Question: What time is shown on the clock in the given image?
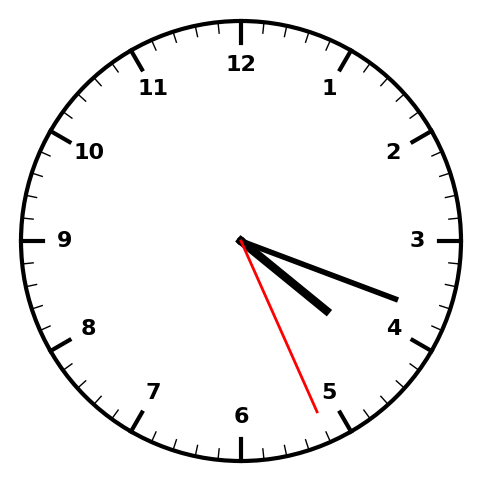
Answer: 04:18:26